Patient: sex F, age 33
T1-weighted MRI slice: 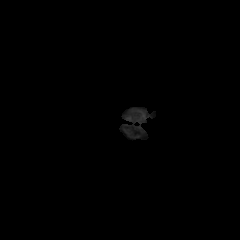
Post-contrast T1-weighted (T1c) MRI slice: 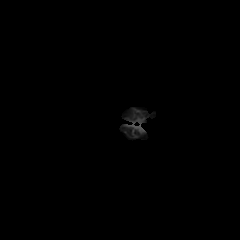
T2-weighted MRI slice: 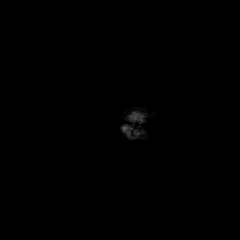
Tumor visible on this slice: no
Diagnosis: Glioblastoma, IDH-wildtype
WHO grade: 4